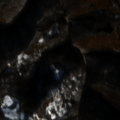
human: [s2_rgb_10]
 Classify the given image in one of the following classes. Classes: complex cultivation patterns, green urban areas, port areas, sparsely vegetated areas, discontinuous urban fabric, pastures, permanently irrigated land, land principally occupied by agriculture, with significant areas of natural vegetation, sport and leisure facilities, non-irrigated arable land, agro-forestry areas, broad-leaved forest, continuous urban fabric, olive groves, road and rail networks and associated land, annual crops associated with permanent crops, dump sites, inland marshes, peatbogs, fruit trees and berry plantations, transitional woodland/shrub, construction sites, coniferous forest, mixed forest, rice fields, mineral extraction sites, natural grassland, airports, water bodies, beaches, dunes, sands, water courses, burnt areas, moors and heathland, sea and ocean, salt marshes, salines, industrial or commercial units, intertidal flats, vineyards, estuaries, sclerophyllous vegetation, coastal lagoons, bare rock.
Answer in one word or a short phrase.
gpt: broad-leaved forest, transitional woodland/shrub